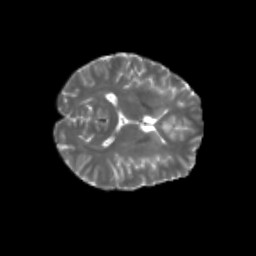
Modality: T2w
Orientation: axial
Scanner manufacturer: siemens
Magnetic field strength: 3 T
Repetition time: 4.16 s
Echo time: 0.0806 s